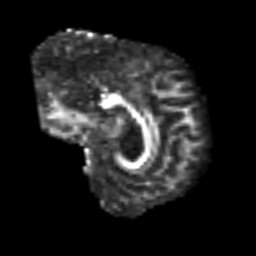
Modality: FA
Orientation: sagittal
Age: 52
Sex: male
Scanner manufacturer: siemens
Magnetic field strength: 3 T
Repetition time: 6.1 s
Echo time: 0.101 s